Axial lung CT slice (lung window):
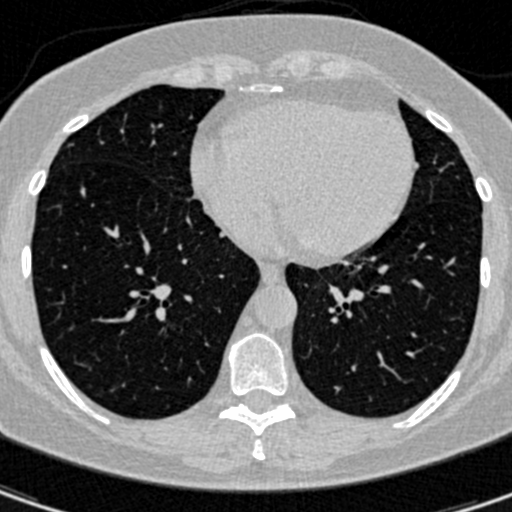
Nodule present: no